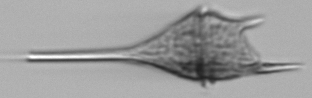
Label: Tripos_lineatus